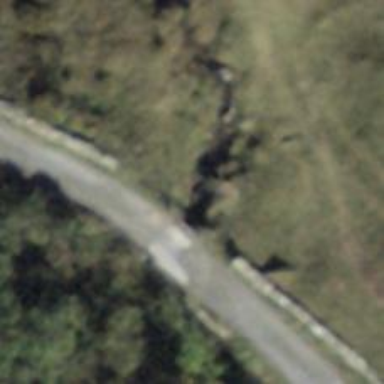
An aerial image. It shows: Culvert tunnel.